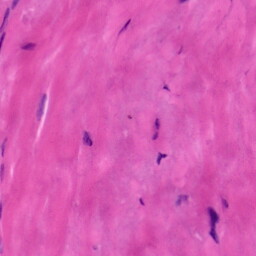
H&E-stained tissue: Tonsil